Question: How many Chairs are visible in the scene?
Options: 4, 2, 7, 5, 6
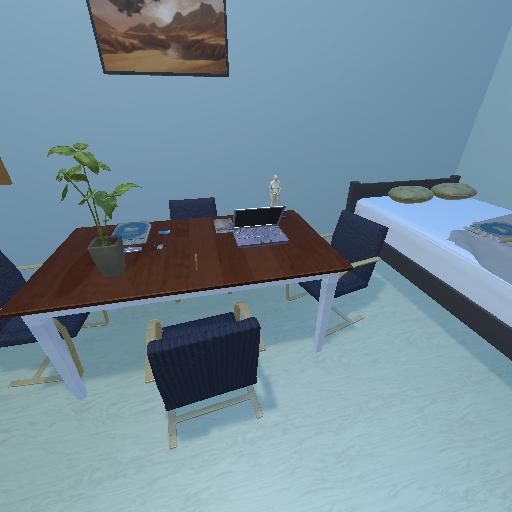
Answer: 4